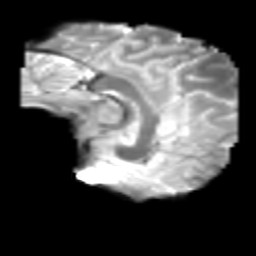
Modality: T2w
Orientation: sagittal
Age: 25
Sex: male
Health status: healthy
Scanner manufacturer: philips
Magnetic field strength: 3 T
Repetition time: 10.355 s
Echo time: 0.0712 s